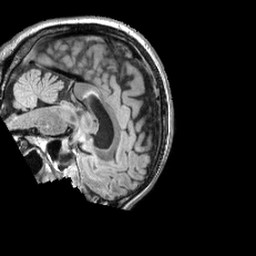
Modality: FLAIR
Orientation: sagittal
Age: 49
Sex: male
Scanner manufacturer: siemens
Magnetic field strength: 3 T
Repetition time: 5 s
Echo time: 0.387 s